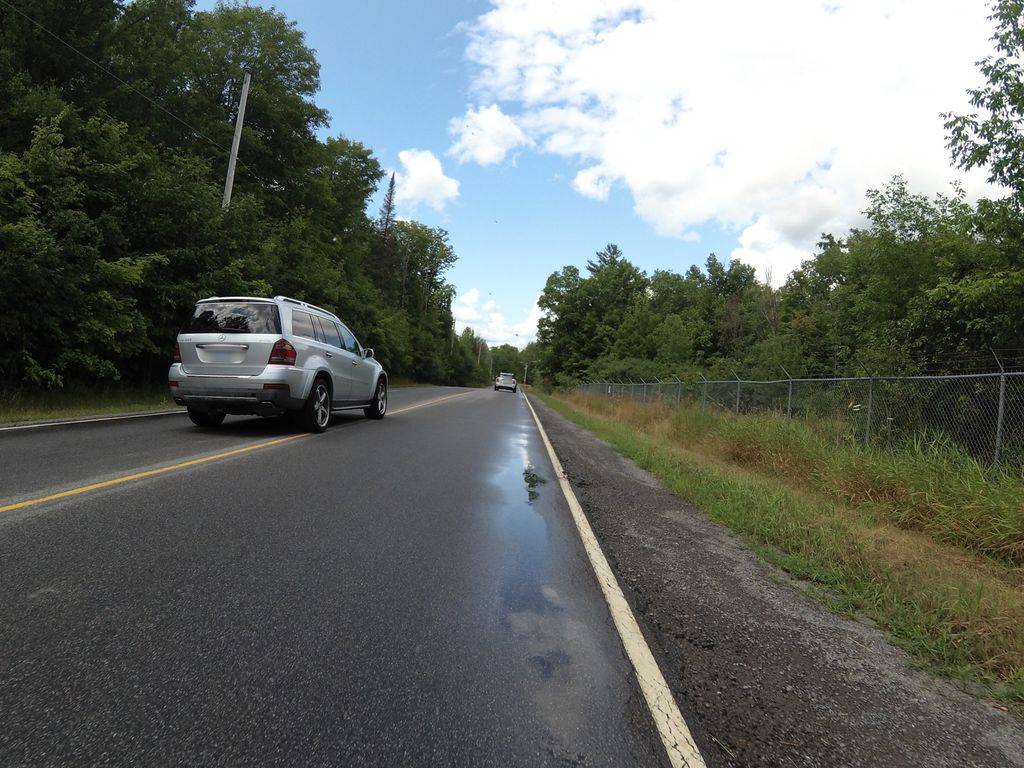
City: ottawa-gatineau